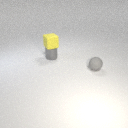
small yellow rubber cube above small gray metal cylinder